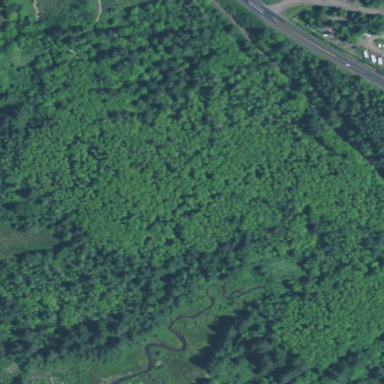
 serving as popular attraction for tourism."